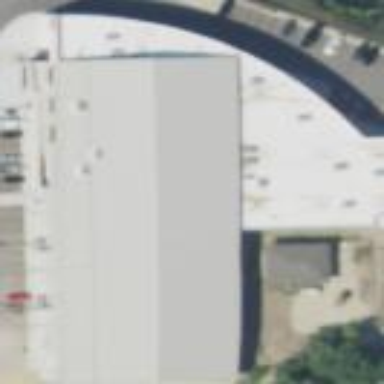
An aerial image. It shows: Building that houses fitness center.